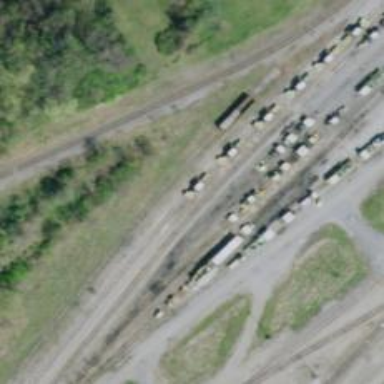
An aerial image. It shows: Railway siding with rails.